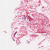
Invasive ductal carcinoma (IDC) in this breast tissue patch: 0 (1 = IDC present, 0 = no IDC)